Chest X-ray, AP view. Patient: 45 years old, sex M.
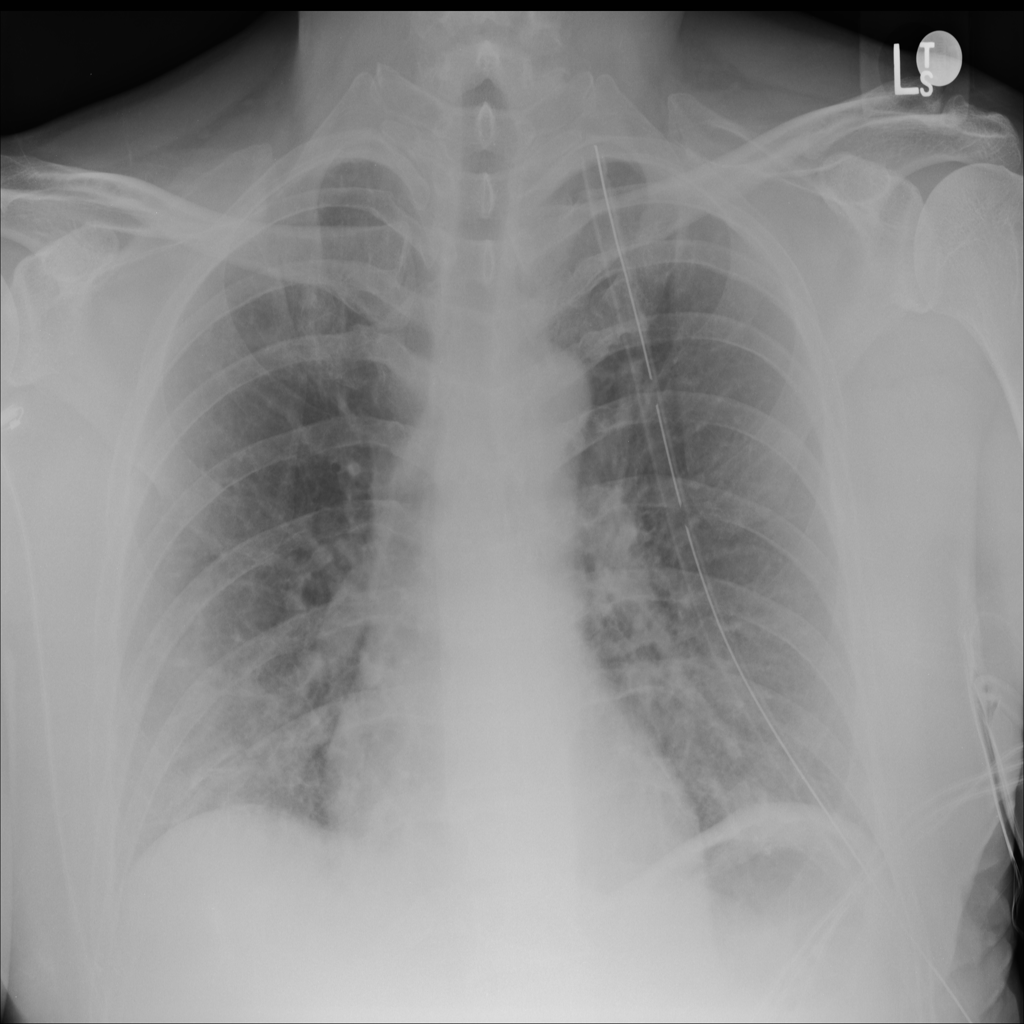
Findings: No Finding